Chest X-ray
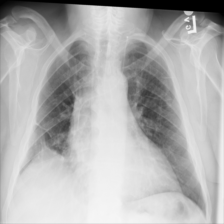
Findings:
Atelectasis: negative
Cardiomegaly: negative
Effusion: negative
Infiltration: negative
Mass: negative
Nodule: negative
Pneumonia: negative
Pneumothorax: negative
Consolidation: negative
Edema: negative
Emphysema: negative
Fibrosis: negative
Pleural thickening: negative
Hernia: negative